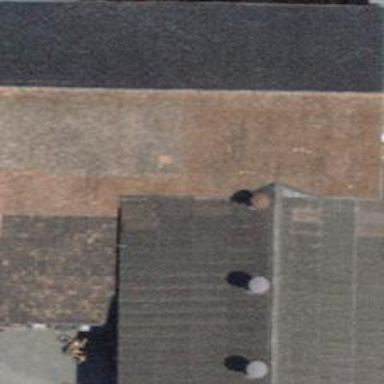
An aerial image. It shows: Farm building.